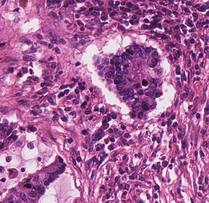
Tumor epithelial tissue: yes
Tumor-associated stroma tissue: yes
Normal tissue: no